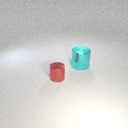
large cyan metal cylinder behind small red metal cylinder